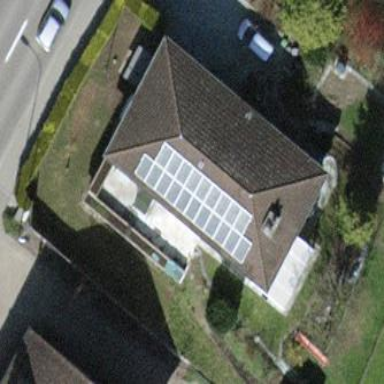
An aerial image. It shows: Small solar photovoltaic panel used as generator to produce electricity.